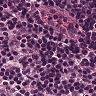
Metastatic tissue present: no